Interaction volume radius: 10 \u00c5
Interaction volume height: 15 \u00c5
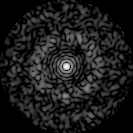
Disorder parameter: 0.8528